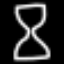
Label: hourglass